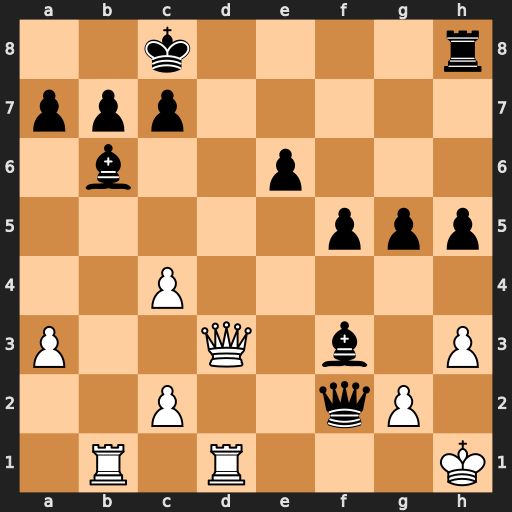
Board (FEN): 2k4r/ppp5/1b2p3/5ppp/2P5/P2Q1b1P/2P2qP1/1R1R3K
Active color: w
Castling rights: -
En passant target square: -
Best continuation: Qd7+ Kb8 Qd8+ Rxd8 Rxd8#